Current action and preconditions to check: path_clear

Your task: For each precondition in the list above, predict whether it will hold at this action.

Consider the current scene as observed from the mobile robot's camera, and analyze the predicted future states of all dynamic agents (e.g., people, animals, vehicles, or any moving entities) within the NEXT SECOND.

IMPORTANT: Only answer "very likely" if you are absolutely certain—based on strong, clear evidence—that a dynamic agent will violate the precondition in the predicted future state. Do NOT answer "very likely" for unlikely, ambiguous, or low-probability risks.

Ask yourself for each precondition: Is there a high probability, with clear and convincing evidence, that the predicted future states of any dynamic agent will interfere with the predicted future state of the currently executing action within the NEXT SECOND, causing that precondition to fail?

Assess the risk level based on these predictions. Use "likely" or "very likely" if motions create a clear risk of interference.

Use "neutral" or "improbable" if agents are nearby but their predicted paths are clearly diverging or non-conflicting.

Failure Risk Categories: "very improbable", "improbable", "neutral", "likely", "very likely"

Answer Format: Output ONLY the probability_of_failure value from these categories: "very improbable", "improbable", "neutral", "likely", "very likely"

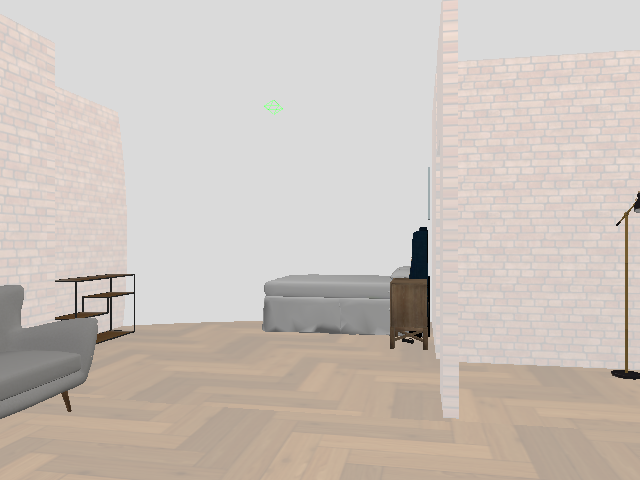

Answer: very improbable